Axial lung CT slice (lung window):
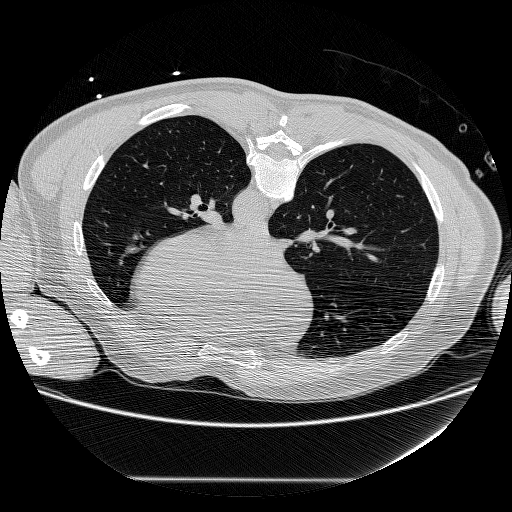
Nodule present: no